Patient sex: F
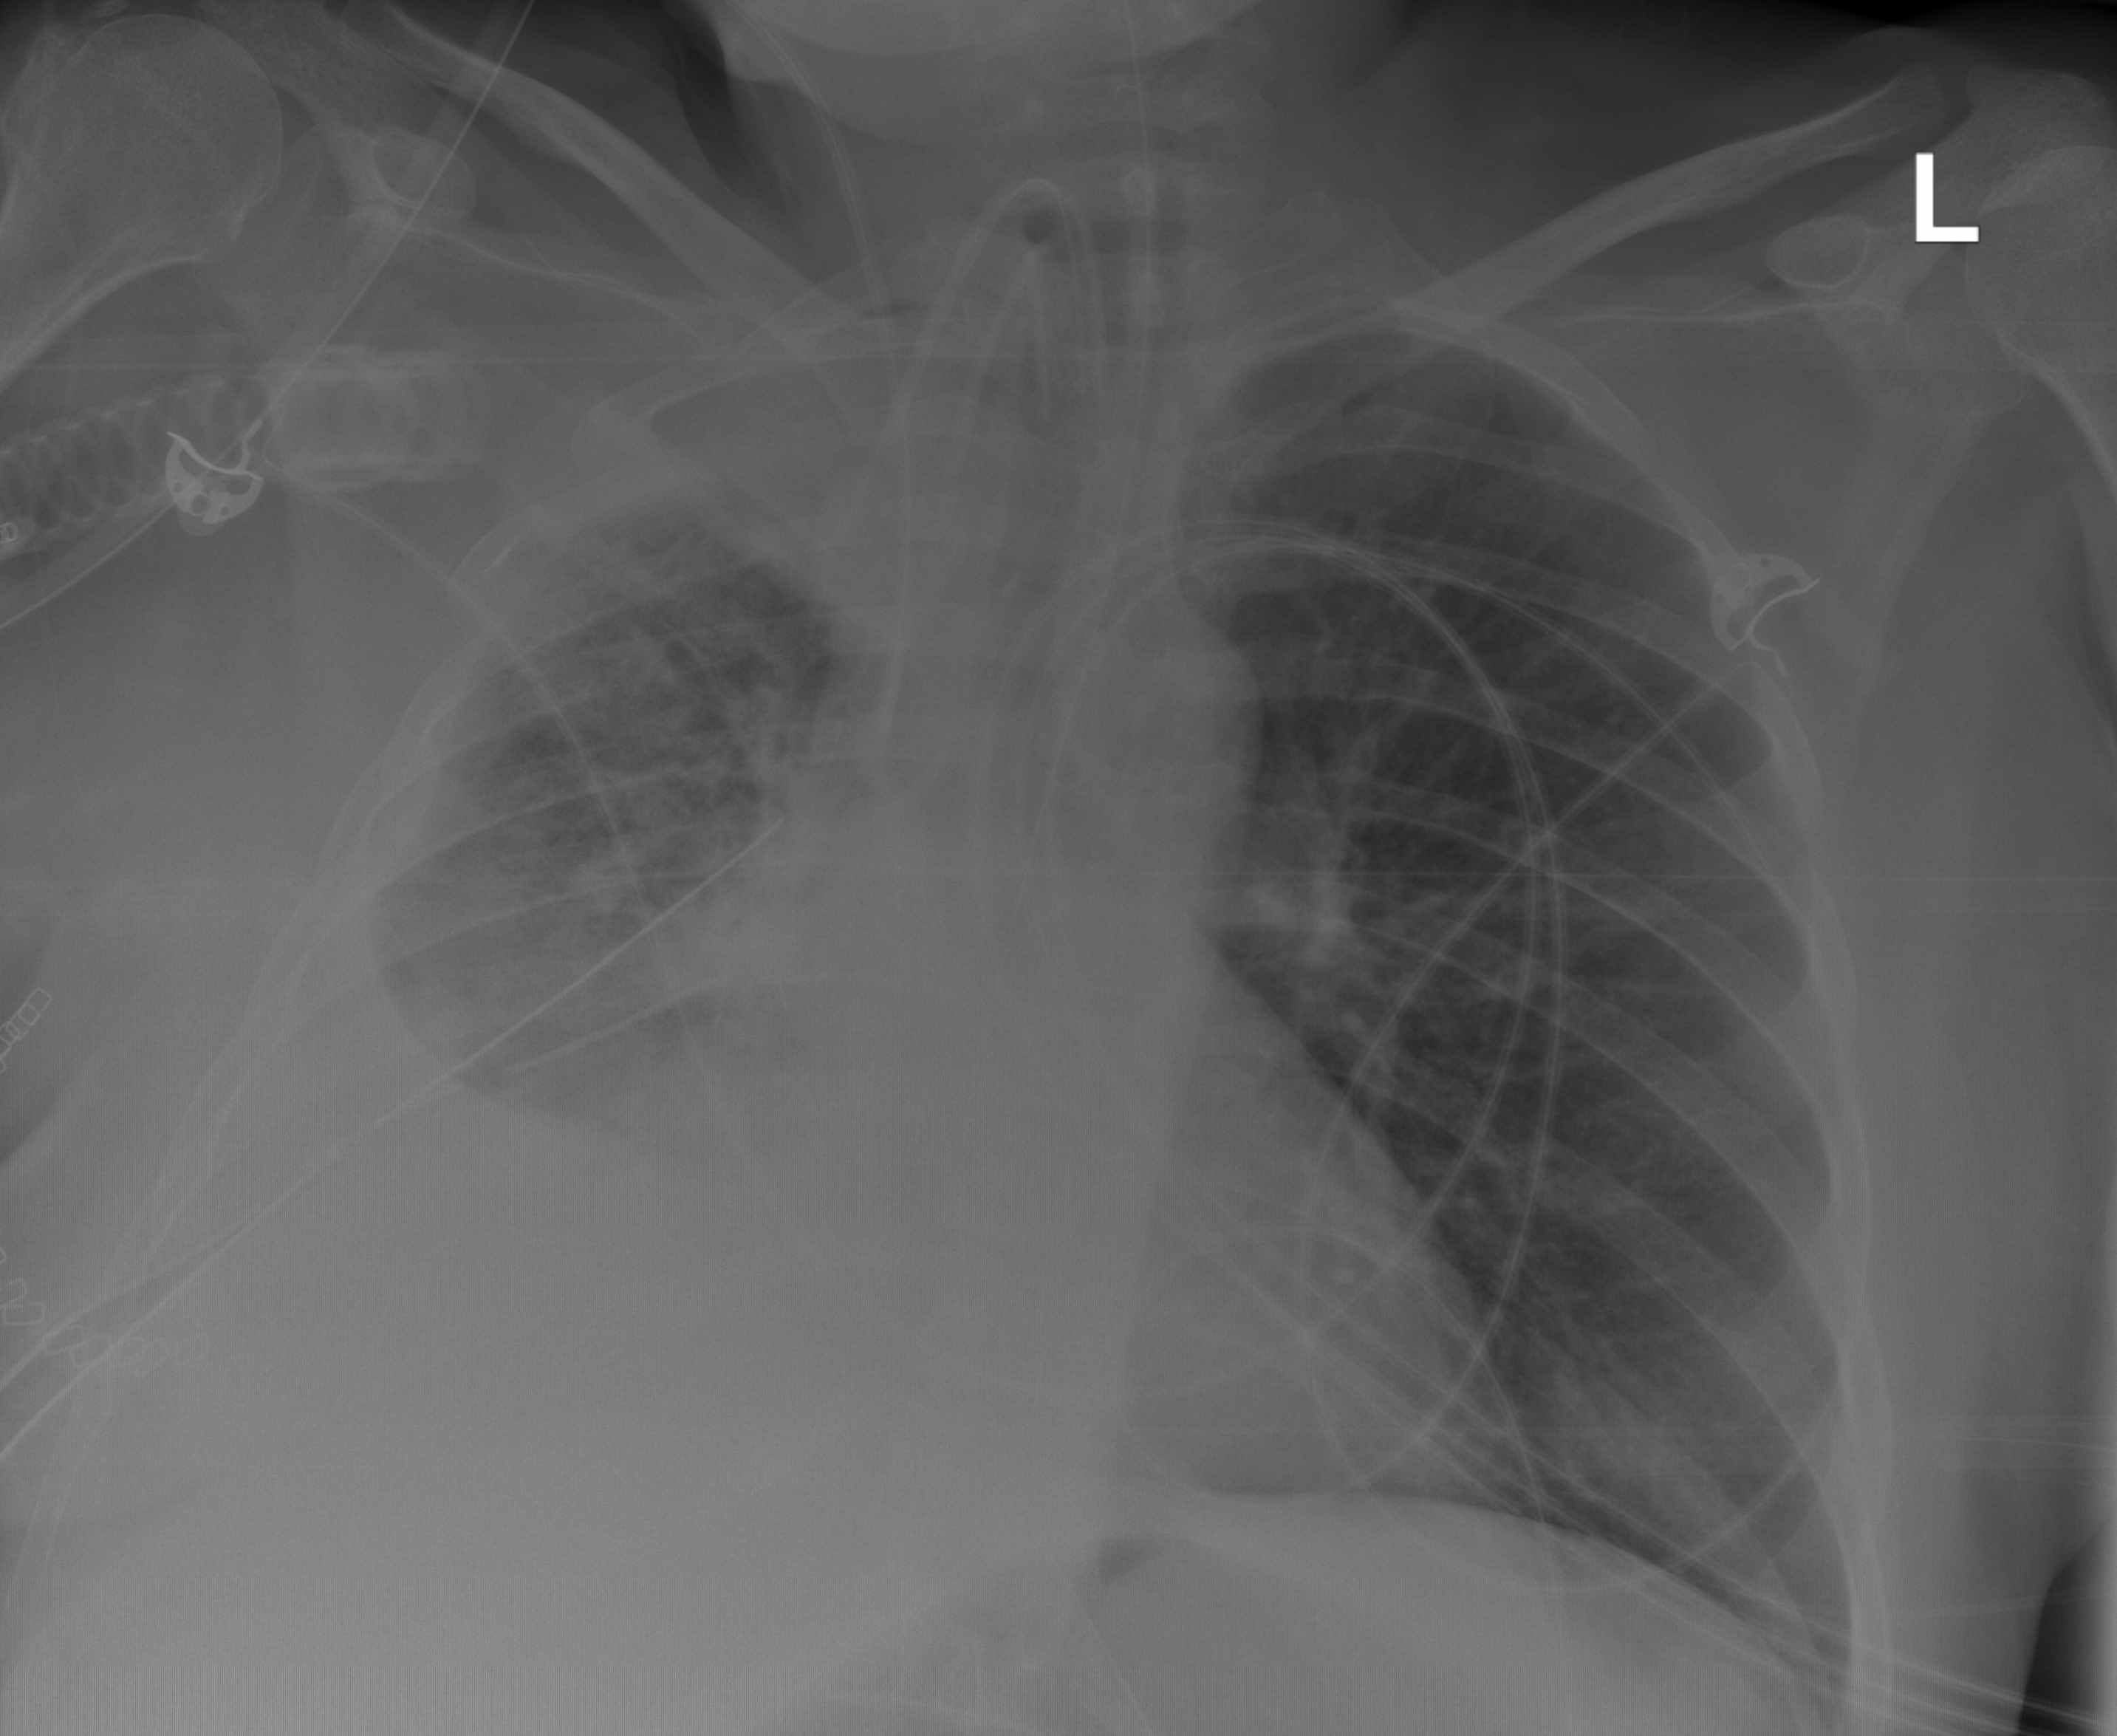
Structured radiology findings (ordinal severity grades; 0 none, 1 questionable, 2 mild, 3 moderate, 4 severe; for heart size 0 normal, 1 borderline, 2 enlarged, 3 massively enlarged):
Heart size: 2
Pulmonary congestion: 2
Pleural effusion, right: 3
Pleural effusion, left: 0
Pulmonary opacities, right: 3
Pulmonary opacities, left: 0
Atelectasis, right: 3
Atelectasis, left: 0